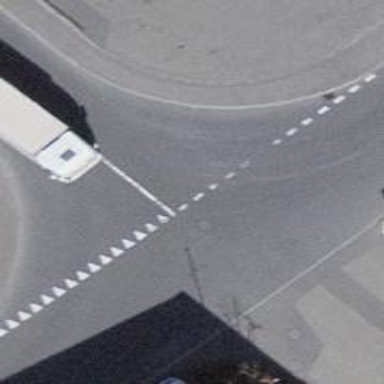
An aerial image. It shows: Road with "give way" sign.